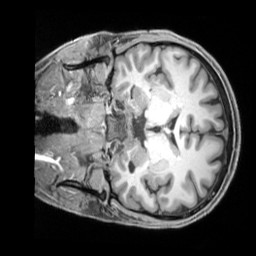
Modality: T1w
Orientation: coronal
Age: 26
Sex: male
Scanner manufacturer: siemens
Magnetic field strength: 3 T
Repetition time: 2 s
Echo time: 0.00212 s